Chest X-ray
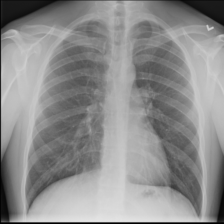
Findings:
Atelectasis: negative
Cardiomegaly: negative
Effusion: negative
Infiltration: negative
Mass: negative
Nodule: negative
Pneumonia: negative
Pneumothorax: negative
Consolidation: negative
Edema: negative
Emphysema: negative
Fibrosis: negative
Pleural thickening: negative
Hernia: negative